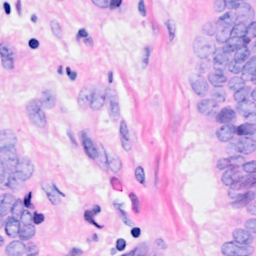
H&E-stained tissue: Breast